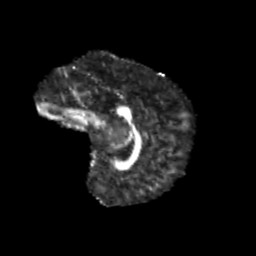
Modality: FA
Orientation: sagittal
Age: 11
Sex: male
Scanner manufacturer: siemens
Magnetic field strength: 3 T
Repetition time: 3.8 s
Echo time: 0.07 s